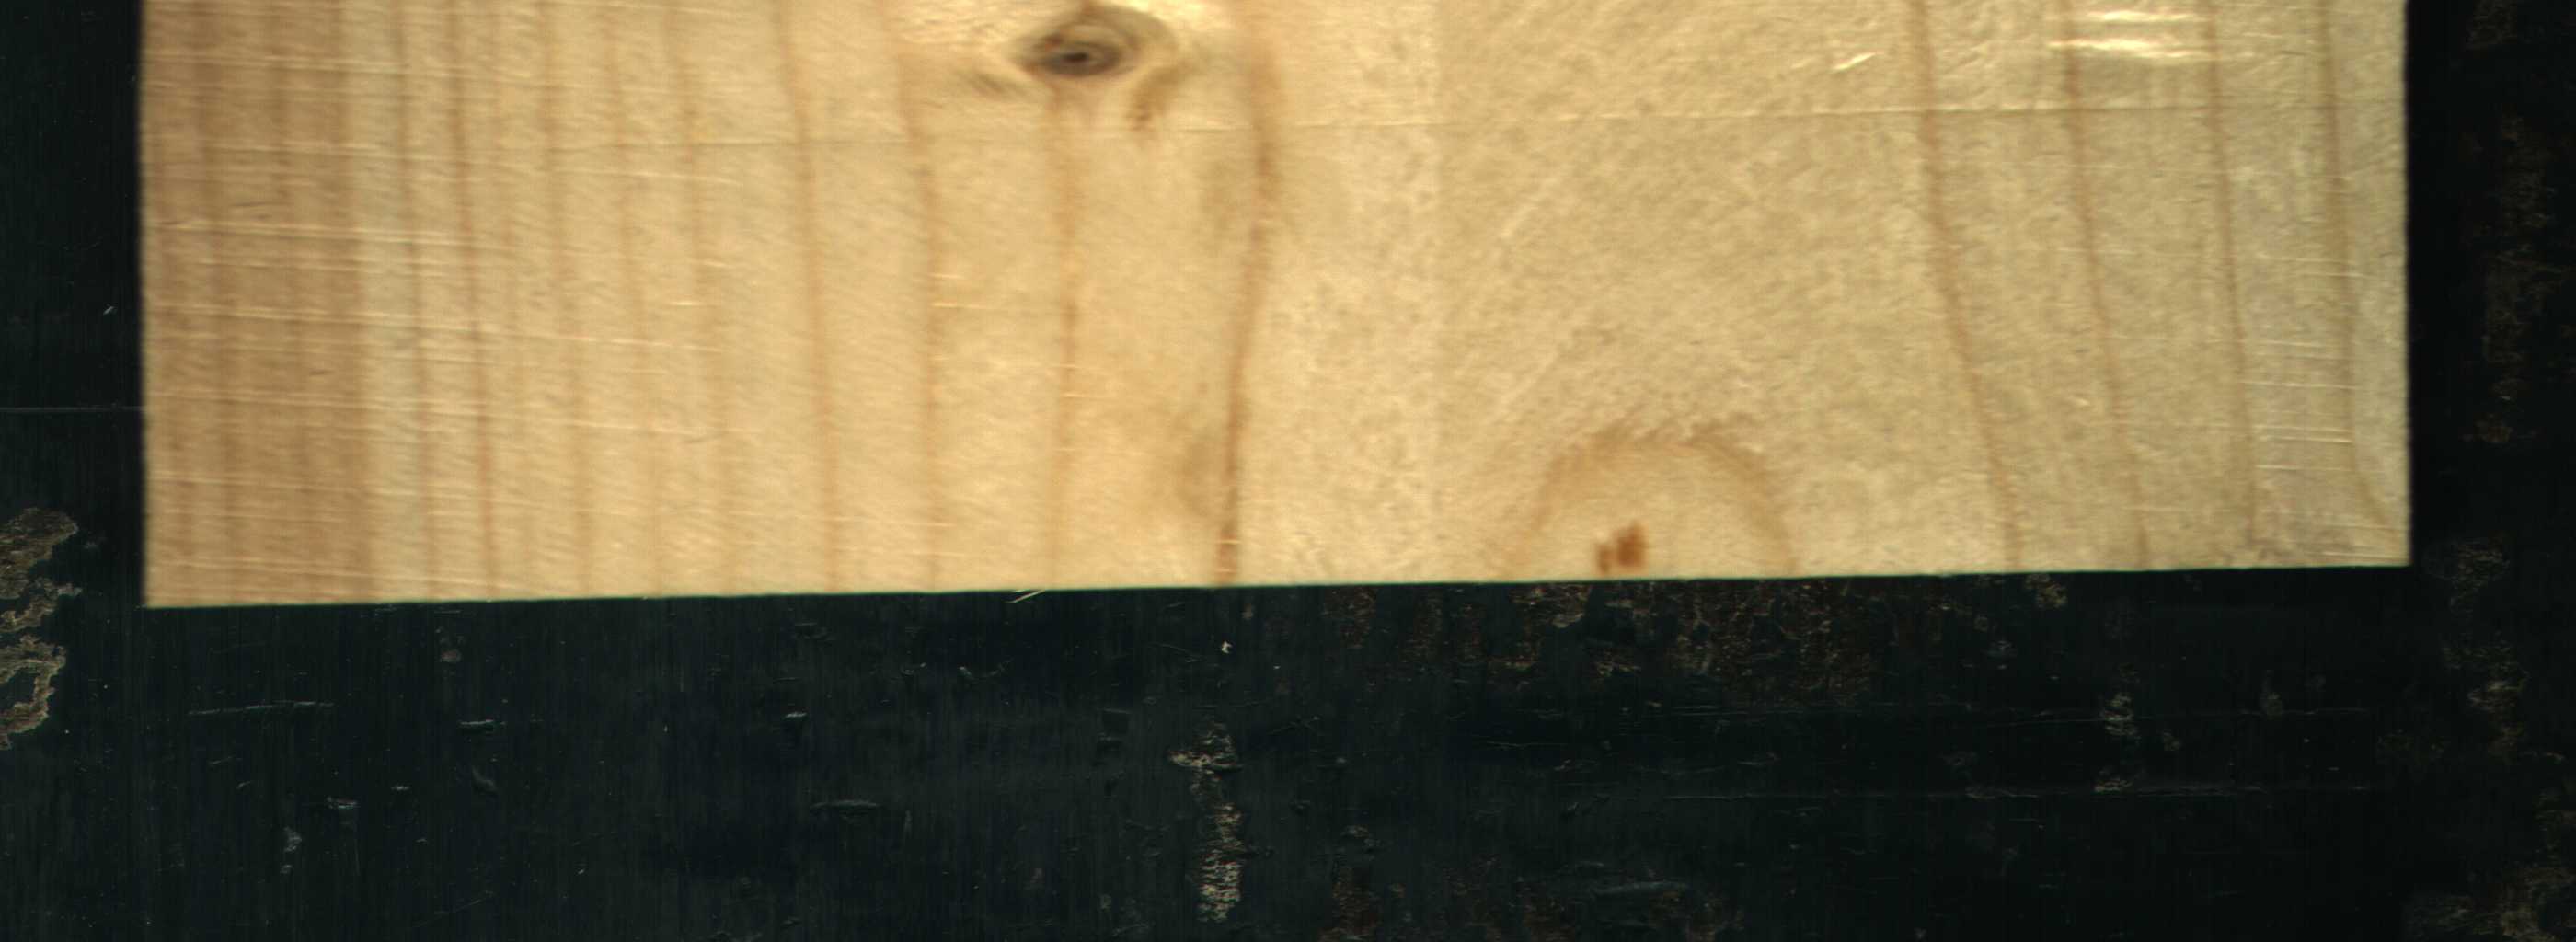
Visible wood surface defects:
Live_Knot